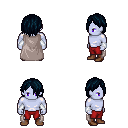
a pixel art fantasy rpg character, male body template, dark elf, purple skin, gray cape, red pants, raven bangs hairstyle, white cloth bracers, brown shoes, four views (front, back, left, right), 2x2 character sprite sheet, small pixel art, hard edges, no anti-aliasing